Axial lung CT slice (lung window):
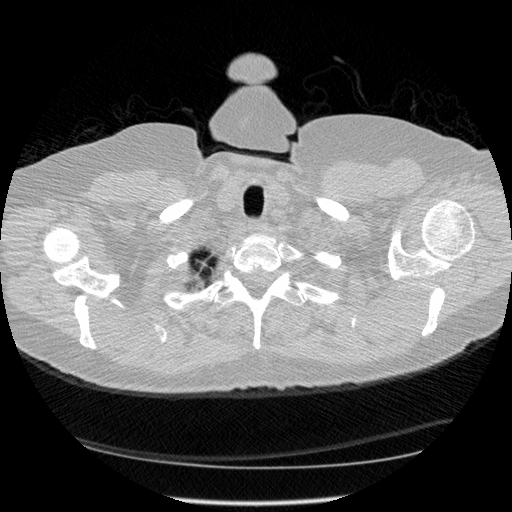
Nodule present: no